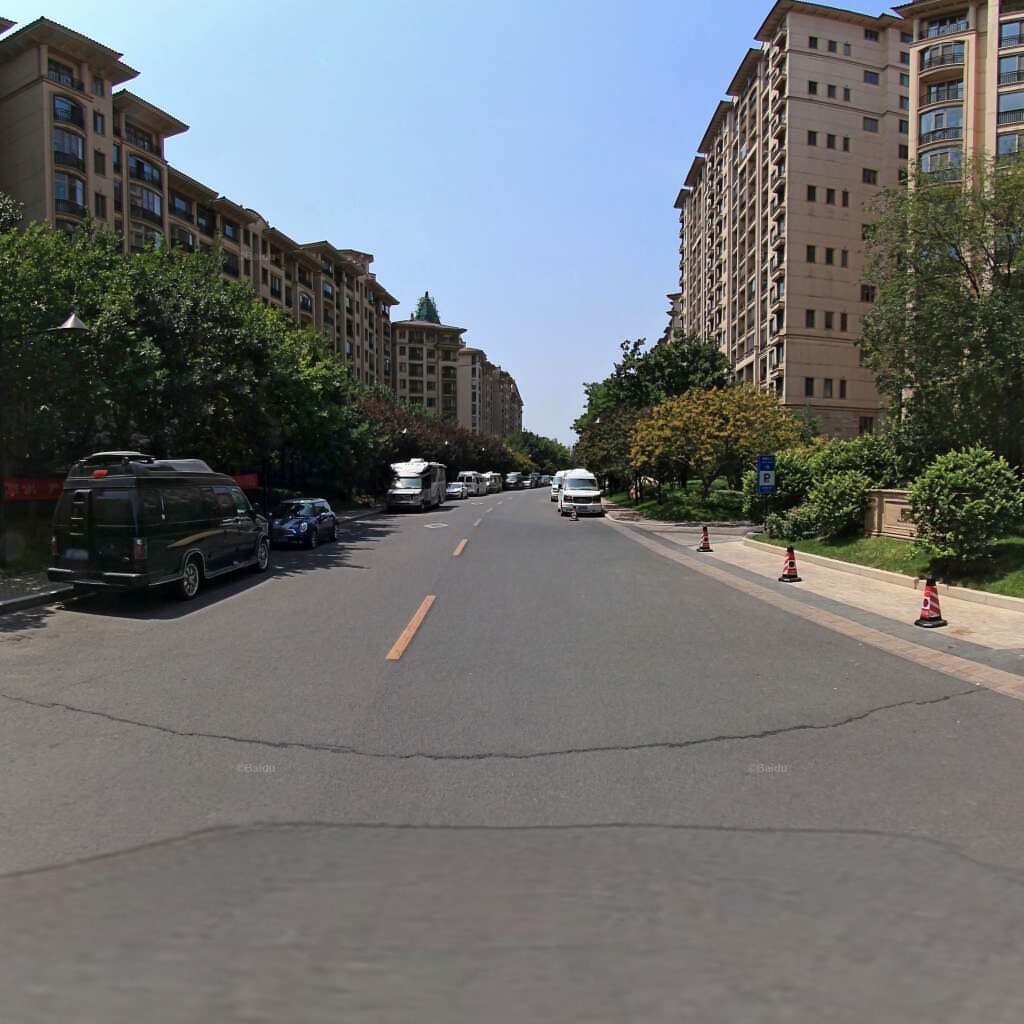
Region: Chaoyang
Road damage annotations: transverse crack